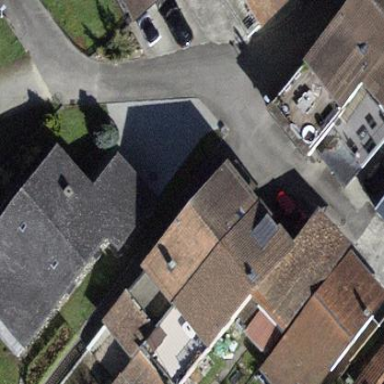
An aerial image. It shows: Building with tiled roof.